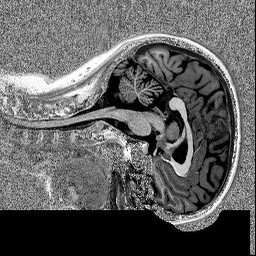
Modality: MP2RAGE
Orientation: sagittal
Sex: female